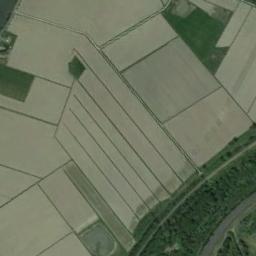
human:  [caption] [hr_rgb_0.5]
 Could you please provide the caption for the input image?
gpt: The rectangular farmland is next to some trees .

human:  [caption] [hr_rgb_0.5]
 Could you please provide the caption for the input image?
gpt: There are many trees beside the rectangular farmlands .

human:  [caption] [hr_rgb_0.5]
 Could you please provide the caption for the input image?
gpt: Some khaki rectangular farmlands of different sizes are neatly arranged on the ground and a grove of trees is next to these farmlands .

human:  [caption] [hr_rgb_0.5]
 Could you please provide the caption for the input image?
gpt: Many green and light green mixed rectangular farmland of different sizes .

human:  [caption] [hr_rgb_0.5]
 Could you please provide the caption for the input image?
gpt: There are many yellow rectangular farmlands and some green trees .